Question: I am unclear on how to repaint a JPanel in my existing code. I also dont understand how paintComponent is being called. Firstly, I would simply like to clear the JPanel but I cannot even do that.
I want to be able to press the "Next Move" button and repaint the JPanel given a change in the grid I am reading colours from. I am having trouble changing the JPanel at all via the calls, revalidate(), removeAll(), and repaint() to my tiles JPanel.
I call these and nothing happens to the existing JPanel below of a tetris grid (tiles) (pictured)..
In the below code i have a nested class that extends JPanel and the setup function creates the window taking in a 2d arraylist grid and constructing the original grid.
How do I at least clear the JPanel or even better redraw with a new grid... I was thinking a method:
'''
public void redraw(Grid g) {
removeAll();
getColor(); //gets new grid of tiles
repaint();
revalidate();
}
'''
Inside the nested JPanel class, but this doesnt seem to change the JPanel at all not even clear the current drawing.

'''
public class BoardGraphics {
public ArrayList<ArrayList<Color>> colours;
private final int width;
private int height;
private JFrame display;
private TetrisSquares tiles;
private Container c;
public BoardGraphics(int width, int height,
ArrayList<ArrayList<Integer>> grid) {
this.width = width;
this.height = height;
colours = new ArrayList<ArrayList<Color>>(width);
setColor(grid);
setup();
}
public void setup() {
System.out.println("Let the Tetris Begin");
display = new JFrame("Tetris Agent");
final TextArea welcome = new TextArea("Welcome to Tetris", 2, 10,
TextArea.SCROLLBARS_NONE);
welcome.setBackground(Color.black);
welcome.setForeground(Color.red);
welcome.setFont(new Font("monospaced", 0, 11));
welcome.setEditable(false);
Button btnStart = new Button("Next Move");
btnStart.setFocusable(false);
tiles = new TetrisSquares(TetrisBoard.BOARD_WIDTH, height);
c = new Container();
c.setLayout(new BorderLayout());
c.add(welcome, BorderLayout.NORTH);
c.add(tiles);
c.add(btnStart,BorderLayout.SOUTH);
btnStart.addActionListener(new ActionListener()
{
public void actionPerformed(ActionEvent e)
{
tiles.removeAll();
tiles.revalidate();
}
});
final Container main = new Container();
main.setLayout(new GridLayout(1, 2));
display.add(c);
display.pack();
display.addWindowListener(new WindowAdapter() {
public void windowClosing(WindowEvent e) {
System.exit(0);
}
});
display.setVisible(true);
}
public ArrayList<ArrayList<Color>> getBoard() {
return colours;
}
public void setColor(ArrayList<ArrayList<Integer>> grid) {
ListIterator<Integer> li;
for (int i = 0; i < width; i++) {
colours.add(new ArrayList<Color>());
li = grid.get(i).listIterator();
for (int j = 0; j <= height; j++) {
int n = 0;
if(li.hasNext()) {
n = li.next();
}
switch (n) {
case 1:
colours.get(i).add(Color.red);
break;
case 2:
colours.get(i).add(Color.pink);
break;
case 3:
colours.get(i).add(Color.orange);
break;
case 4:
colours.get(i).add(Color.yellow);
break;
case 5:
colours.get(i).add(Color.green);
break;
case 6:
colours.get(i).add(Color.cyan);
break;
case 7:
colours.get(i).add(Color.blue);
break;
default:
colours.get(i).add(Color.gray);
break;
}
}
}
}
public class TetrisSquares extends JPanel {
public int width;
public int height;
public TetrisSquares(int width, int height) {
this.width = width;
this.height = width;
this.setPreferredSize(new Dimension(width * 20, height * 20));
}
public void redraw() {
removeAll();
//add your elements
//revalidate();
//repaint();
}
public void paintComponent(Graphics g) {
super.paintComponent(g);
Graphics2D graphics = (Graphics2D) g;
graphics.setColor(Color.BLACK);
/*
* tiles.width = getSize().width / width; tiles.height =
* getSize().height / 800;
*
* insets.left = (getSize().width - width * tiles.width) / 2;
* insets.right = insets.left; insets.top = 0; insets.bottom =
* getSize().height - height * tiles.height;
*/
Dimension size = getSize();
Insets insets = getInsets();
int w = size.width - insets.left - insets.right;
int h = size.height - insets.top - insets.bottom;
int tileWidth = w / width;
int tileHeight = w / width;
ListIterator<Color> li;
for (int i = 0; i < width; i++) {
li = colours.get(i).listIterator();
int n = 20;
while(li.hasNext()) {
--n;
int x = (int) (i * tileWidth);
int y = (int) (n * tileHeight);
graphics.setColor(li.next());
graphics.fillRect(x, y, tileWidth, tileHeight);
graphics.setColor(Color.black);
graphics.drawRect(x, y, tileWidth, tileHeight);
}
}
}
}
}
'''
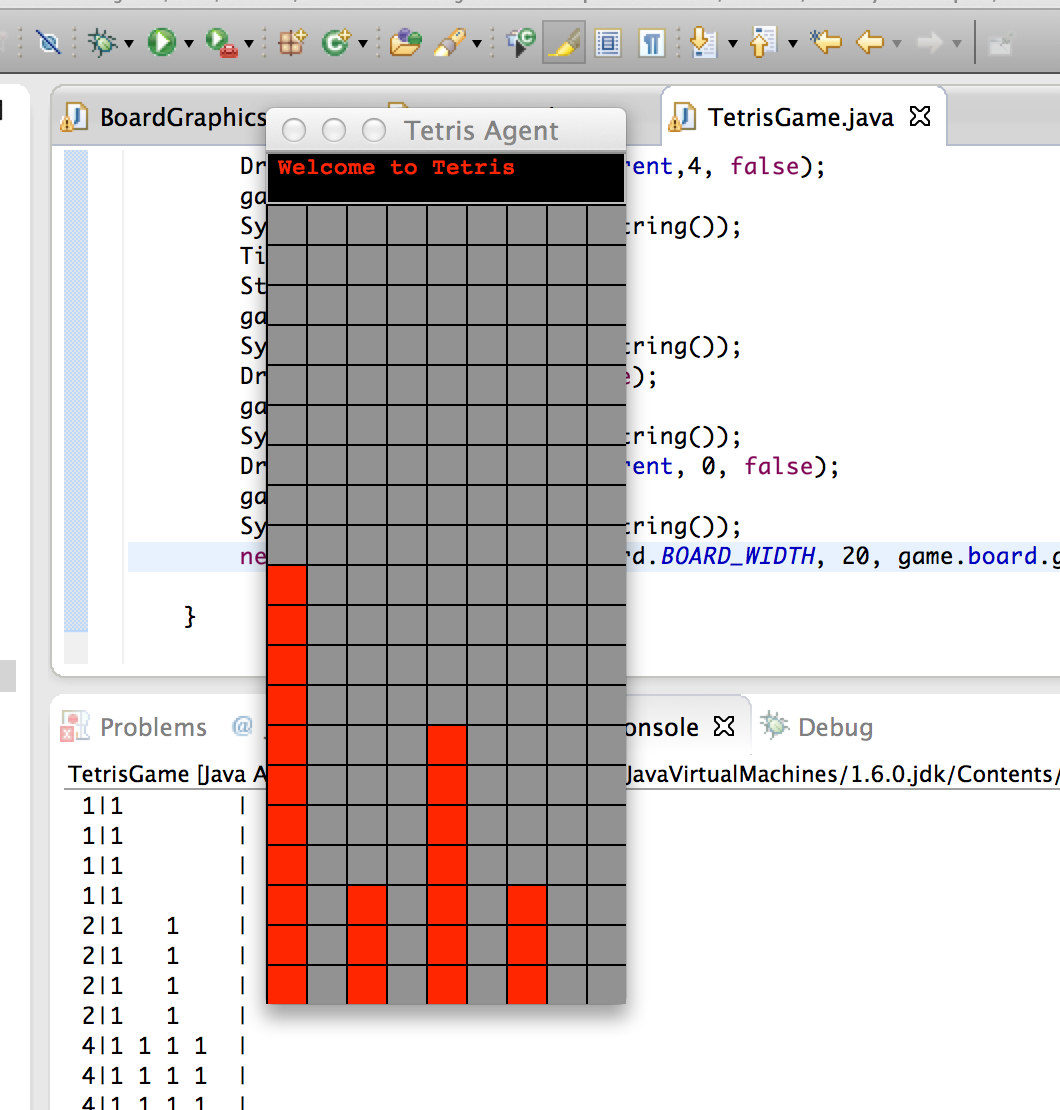
Answer: Start by having a read through <URL> to gain a better understanding of the painting system.
'removeAll' removes all the child components from the container, this isn't really going to help you in this situation...
'revalidate' deals with the layout subsystem and updating the container hierarchy in response to changes in the container contents, again, not really going to help...
In you 'paintComponent' method, you are referencing a 'ArrayList' called 'colours', which is used paint the squares. You need to reset this list to stop the 'paintComponent' method from filling in the colors
Your 'redaw' method should look more something like...
'''
public void redraw() {
colours.clear();
repaint();
}
'''